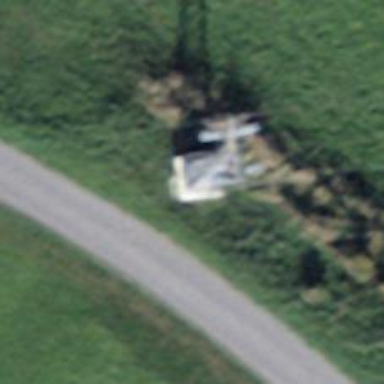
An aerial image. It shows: Pylon used for aerialway.